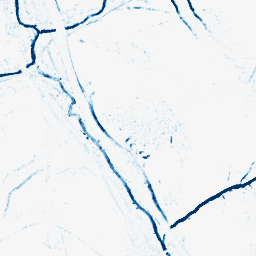
Category: morphological
Decomposition family: morphological_diamond
Decomposition parameters: operation: closing
radius: 3
Upsampling method: sinc_hamming
Upsampling parameters: scale: 2
kernel_size: 8
Upsampling scale: 2